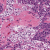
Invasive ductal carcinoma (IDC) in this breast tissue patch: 0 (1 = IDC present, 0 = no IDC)